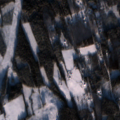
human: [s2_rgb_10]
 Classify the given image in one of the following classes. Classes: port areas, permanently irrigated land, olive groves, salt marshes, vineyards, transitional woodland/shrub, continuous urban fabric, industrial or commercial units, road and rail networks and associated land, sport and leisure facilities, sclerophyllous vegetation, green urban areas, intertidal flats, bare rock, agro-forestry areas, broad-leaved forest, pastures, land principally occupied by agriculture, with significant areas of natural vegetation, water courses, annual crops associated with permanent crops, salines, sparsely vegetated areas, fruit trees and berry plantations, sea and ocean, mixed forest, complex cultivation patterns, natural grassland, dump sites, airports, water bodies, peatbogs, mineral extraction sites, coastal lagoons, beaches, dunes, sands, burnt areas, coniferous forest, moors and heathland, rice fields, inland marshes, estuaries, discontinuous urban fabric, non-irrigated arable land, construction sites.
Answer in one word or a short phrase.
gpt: non-irrigated arable land, land principally occupied by agriculture, with significant areas of natural vegetation, coniferous forest, mixed forest, transitional woodland/shrub